Field crop: maize
Growth stage: 2
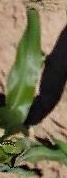
Species: maize